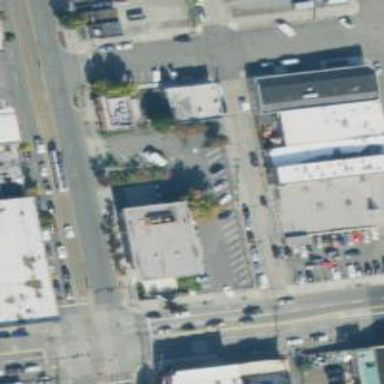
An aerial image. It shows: Parking space is available.